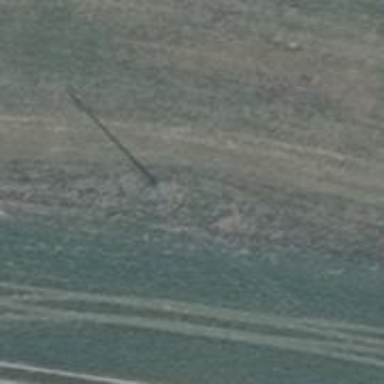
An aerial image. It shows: Power pole.